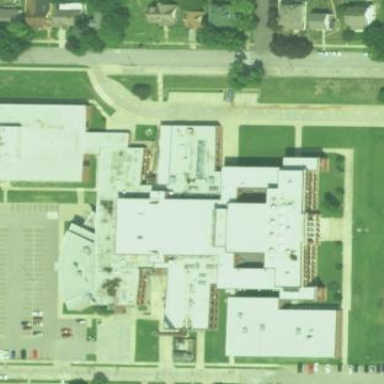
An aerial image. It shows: School building.